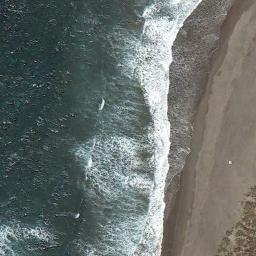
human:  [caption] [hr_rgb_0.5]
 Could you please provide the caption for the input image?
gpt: The beach is composed of deep green seawater and a yellow coast with sparse green plants .

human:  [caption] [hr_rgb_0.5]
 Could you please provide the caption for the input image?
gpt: Brown land and deep blue sea water and waves .

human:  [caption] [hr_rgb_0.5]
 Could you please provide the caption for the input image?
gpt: The beach with brown sand and the color of the seawater is green .

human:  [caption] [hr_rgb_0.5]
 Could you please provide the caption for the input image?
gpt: There is a lot of vegetation beside the beach .

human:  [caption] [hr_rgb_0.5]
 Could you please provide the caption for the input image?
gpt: There are water marks on the beach .